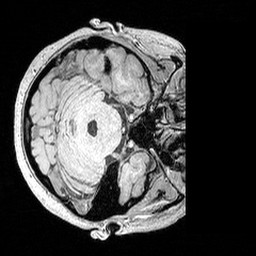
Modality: MP2RAGE
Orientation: axial
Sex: female
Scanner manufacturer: siemens
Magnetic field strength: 3 T
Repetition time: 5 s
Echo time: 0.00292 s